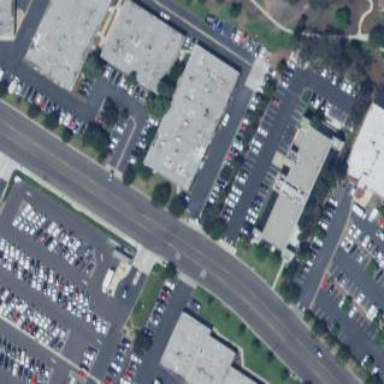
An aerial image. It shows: Commercial building.